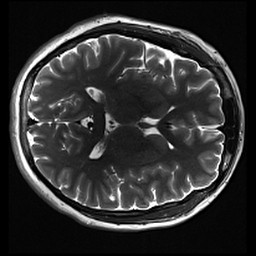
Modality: inplaneT2
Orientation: axial